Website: slack
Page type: payment
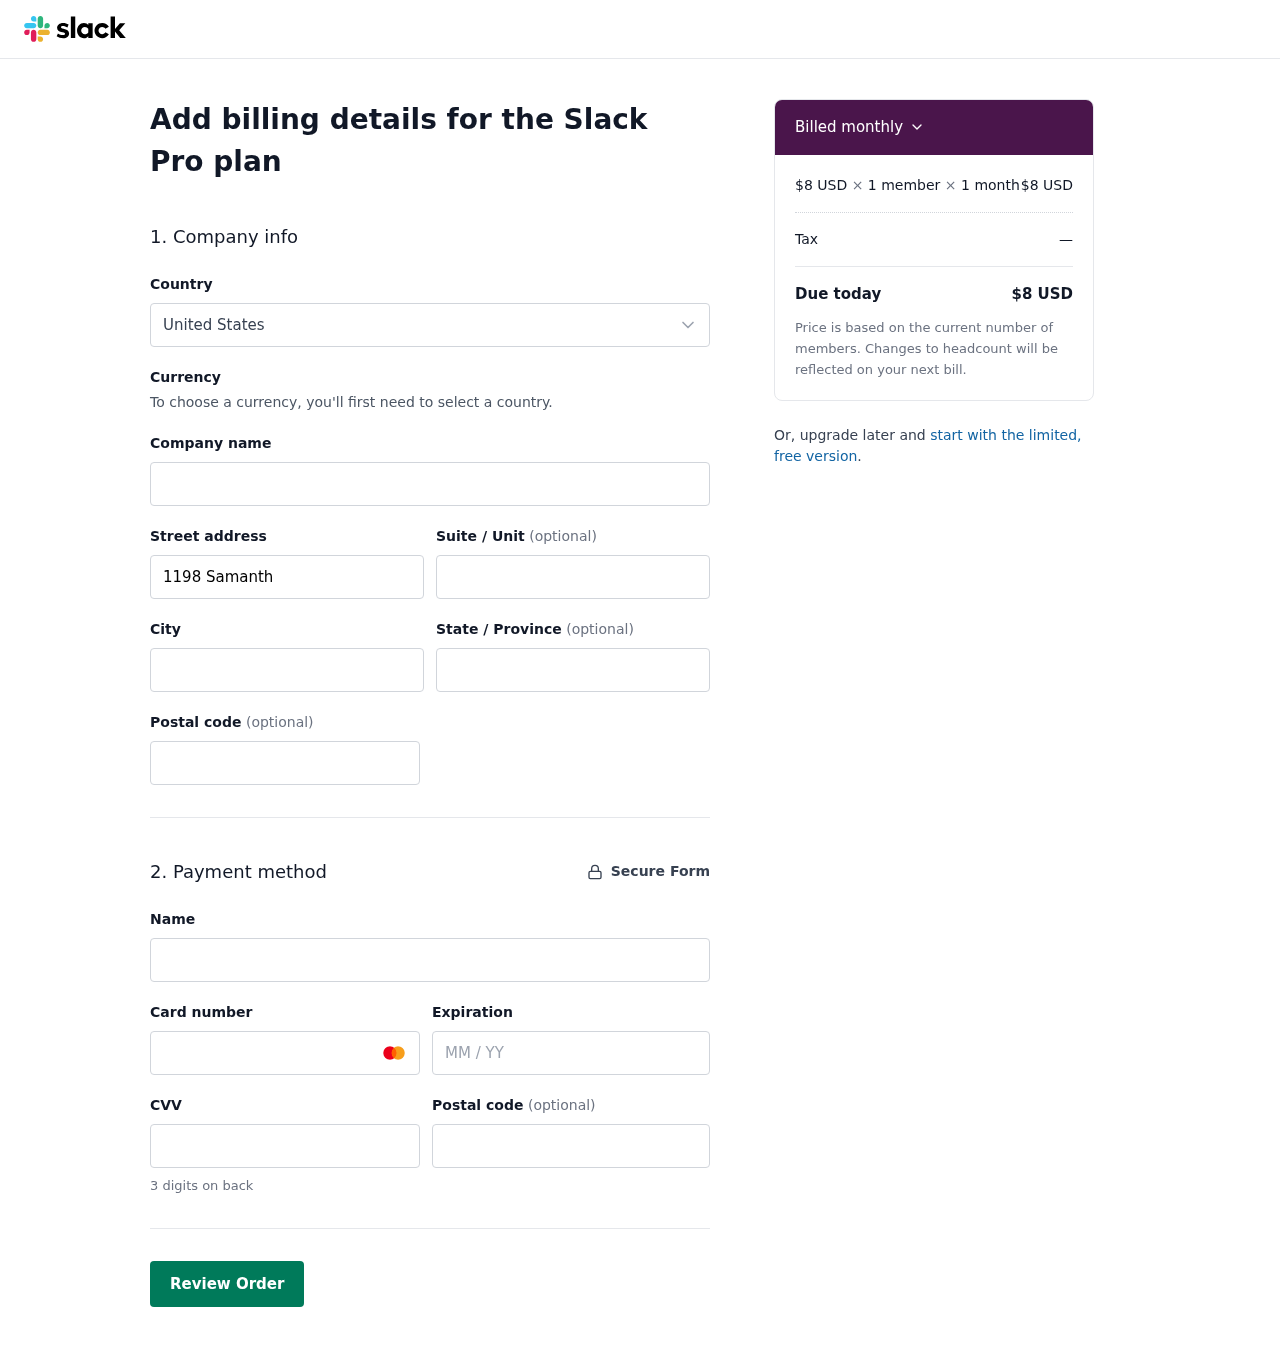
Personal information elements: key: PII_COUNTRY
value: United States
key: PII_STREET
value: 1198 Samantha Route
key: PII_STREET2
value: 715 Berry Throughway Suite 507
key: PII_CITY
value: Hayesborough
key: PII_STATE
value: California
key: PII_POSTCODE
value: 42852
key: PII_FULLNAME
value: Michael Everett
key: PII_CARD_NUMBER
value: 2278 8334 1160 3488
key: PII_CARD_EXPIRY
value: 10/28
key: PII_CARD_CVV
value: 569
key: PII_POSTCODE2
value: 30512
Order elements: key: ORDER_PRICE_PER_MEMBER
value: $8 USD
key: ORDER_NUM_MEMBERS
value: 1 member
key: ORDER_NUM_MONTHS
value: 1 month
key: ORDER_SUBTOTAL
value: $8 USD
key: ORDER_TAX
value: —
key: ORDER_TOTAL
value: $8 USD